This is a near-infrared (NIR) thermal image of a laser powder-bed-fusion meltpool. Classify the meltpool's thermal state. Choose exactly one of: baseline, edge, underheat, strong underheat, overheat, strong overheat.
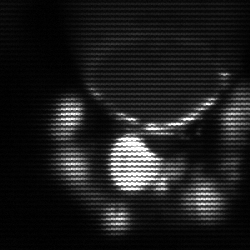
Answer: edge